Question: Basing on the <URL> below:
'''
@IBOutlet var myUIImageView: UIImageView!
override func viewDidLoad() {
super.viewDidLoad()
self.makingRoundedImageProfileWithRoundedBorder()
}
private func makingRoundedImageProfileWithRoundedBorder() {
// Making a circular image profile.
// self.myUIImageView.layer.cornerRadius = self.myUIImageView.frame.size.width / 2
// Making a rounded image profile.
self.myUIImageView.layer.cornerRadius = 20.0
self.myUIImageView.clipsToBounds = true
// Adding a border to the image profile
self.myUIImageView.layer.borderWidth = 10.0
self.myUIImageView.layer.borderColor = UIColor.whiteColor().CGColor
}
'''
Indeed I am able to render a circular or rounded UIImageView, but the problem is that if we add the border, the image leaks a bit. It's way worse with a circular UIImageView, it leaks whenever the border is bent, so LEAKS EVERYWHERE! You can find a screenshot of the result below:

Any way to fix that in Swift? Any sample code which answers to this question will be highly appreciated.
Note: as far as possible the solution has to be compatible with iOS 7 and 8+.
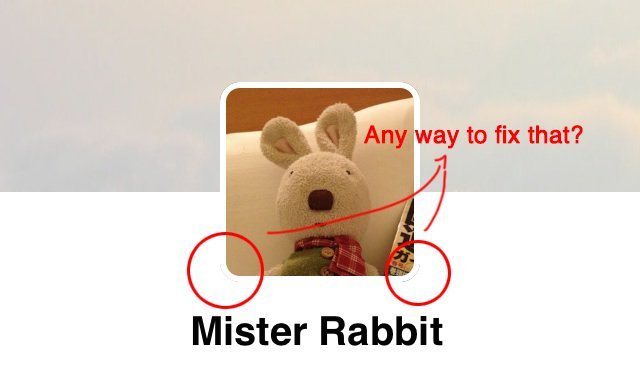
Answer: Basing on the @Jesper Schlager suggestion
"If I may suggest a quick and dirty solution:
Instead of adding a border to the image view, you could just add another white view below the image view. Make the view extend 10 points in either direction and give it a corner radius of 20.0. Give the image view a corner radius of 10.0."
Please find the implementation below:
'''
import UIKit
class ViewController: UIViewController {
@IBOutlet var myUIImageView: UIImageView!
@IBOutlet var myUIViewBackground: UIView!
override func viewDidLoad() {
super.viewDidLoad()
// Making a circular UIView: cornerRadius = self.myUIImageView.frame.size.width / 2
// Making a rounded UIView: cornerRadius = 10.0
self.roundingUIView(self.myUIImageView, cornerRadiusParam: 10)
self.roundingUIView(self.myUIViewBackground, cornerRadiusParam: 20)
}
private func roundingUIView(let aView: UIView!, let cornerRadiusParam: CGFloat!) {
aView.clipsToBounds = true
aView.layer.cornerRadius = cornerRadiusParam
}
}
'''
Would be to set a circle mask over a CALayer.
Please find the implementation of this second solution below:
'''
CALayer *maskedLayer = [CALayer layer];
[maskedLayer setFrame:CGRectMake(50, 50, 100, 100)];
[maskedLayer setBackgroundColor:[UIColor blackColor].CGColor];
UIBezierPath *maskingPath = [UIBezierPath bezierPath];
[maskingPath addArcWithCenter:maskedLayer.position
radius:40
startAngle:0
endAngle:360
clockwise:TRUE];
CAShapeLayer *maskingLayer = [CAShapeLayer layer];
[maskingLayer setPath:maskingPath.CGPath];
[maskedLayer setMask:maskingLayer];
[self.view.layer addSublayer:maskedLayer];
'''
If you comment out from line 'UIBezierPath *maskingPath = [UIBezierPath bezierPath];' through '[maskedLayer setMask:maskingLayer];' you will see that the layer is a square. However when these lines are not commented the layer is a circle.
Note: I neither tested this second solution nor provided the Swift implementation, so feel free to test it and let me know if it works or not through the comment section below. Also feel free to edit this post adding the Swift implementation of this second solution.